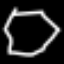
Label: octagon